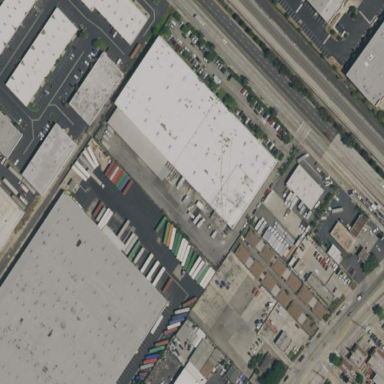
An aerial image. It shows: Factory building.